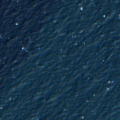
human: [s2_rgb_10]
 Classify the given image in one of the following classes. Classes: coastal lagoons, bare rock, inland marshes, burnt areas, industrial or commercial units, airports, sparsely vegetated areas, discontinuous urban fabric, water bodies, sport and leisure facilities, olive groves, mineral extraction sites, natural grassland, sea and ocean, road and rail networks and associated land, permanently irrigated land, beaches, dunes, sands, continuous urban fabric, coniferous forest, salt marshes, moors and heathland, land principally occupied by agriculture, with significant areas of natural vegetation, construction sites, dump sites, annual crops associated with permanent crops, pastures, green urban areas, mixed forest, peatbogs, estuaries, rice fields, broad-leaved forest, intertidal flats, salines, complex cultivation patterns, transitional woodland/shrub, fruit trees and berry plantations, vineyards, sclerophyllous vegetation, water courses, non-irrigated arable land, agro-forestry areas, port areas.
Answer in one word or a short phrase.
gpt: sea and ocean